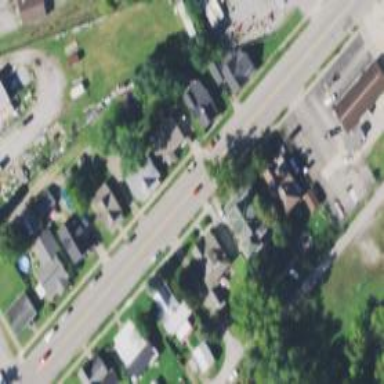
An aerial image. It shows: Alley classified as service road.